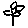
Label: flower